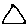
Label: triangle